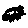
Label: cat